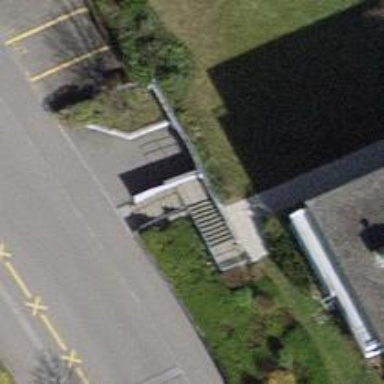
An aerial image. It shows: Set of steps on the road.